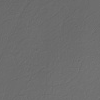
Atmospheric dust classification: not_dusty